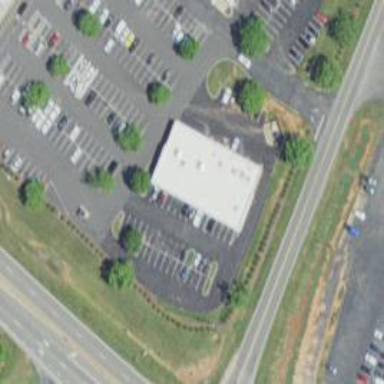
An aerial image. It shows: Healthcare clinic is depicted in the image.